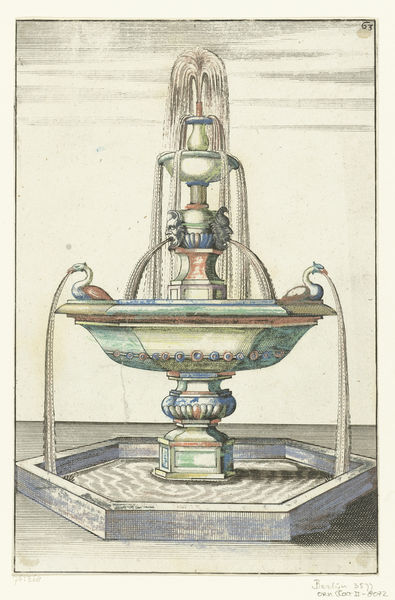
Titel: Fontein bestaande uit drie bassins
Künstler: Georg Andreas Böckler
Standort: Amsterdam
Institution: Rijksmuseum
Schlagwörter: wasser, bunt, ornament, schale, vögel, brunnen, strahlen, becken, fontäne, wasserspeier, masken, scale, 65, brununenwasser, mosambik